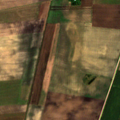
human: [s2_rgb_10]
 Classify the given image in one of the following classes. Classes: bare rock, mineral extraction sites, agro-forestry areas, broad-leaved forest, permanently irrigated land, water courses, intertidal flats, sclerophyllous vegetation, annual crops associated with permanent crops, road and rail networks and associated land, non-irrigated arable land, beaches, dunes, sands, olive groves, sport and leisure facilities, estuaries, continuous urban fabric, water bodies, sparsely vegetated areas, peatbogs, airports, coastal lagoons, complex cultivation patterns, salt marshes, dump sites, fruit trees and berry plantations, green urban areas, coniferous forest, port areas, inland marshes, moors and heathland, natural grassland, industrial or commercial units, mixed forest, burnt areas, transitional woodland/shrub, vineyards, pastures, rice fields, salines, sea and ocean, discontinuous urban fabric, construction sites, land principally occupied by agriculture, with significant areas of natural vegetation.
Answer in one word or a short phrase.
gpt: non-irrigated arable land